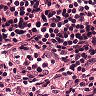
Metastatic tissue present: no